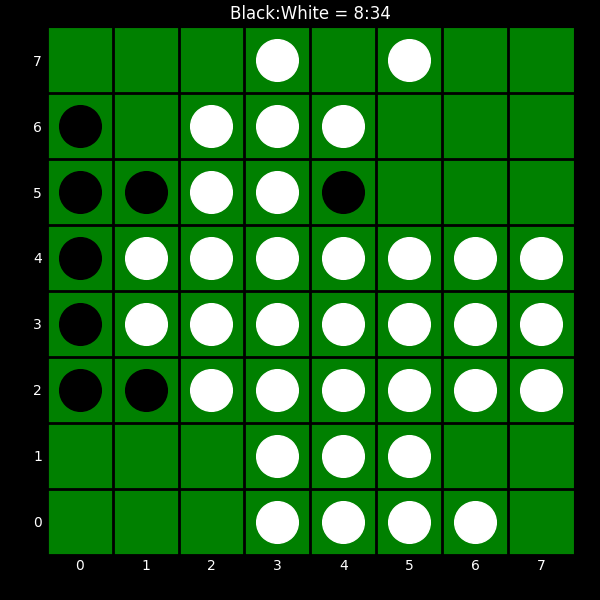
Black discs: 8
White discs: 34